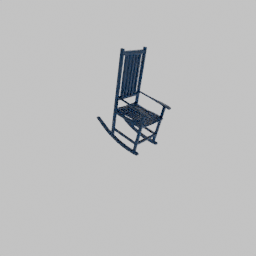
Label: furniture